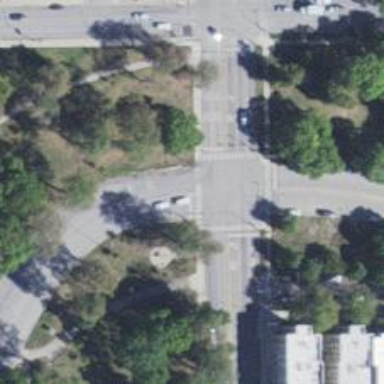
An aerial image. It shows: Footway crossing with zebra markings.